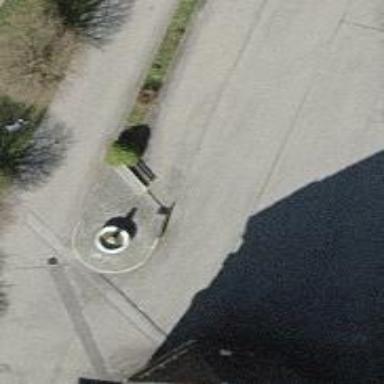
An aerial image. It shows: Bench.